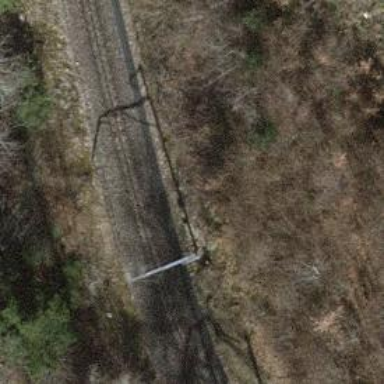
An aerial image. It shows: Narrow-gauge railway track with electrified contact line. The railway has one track.